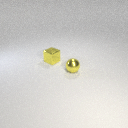
small yellow metal cube to the left of small yellow metal sphere